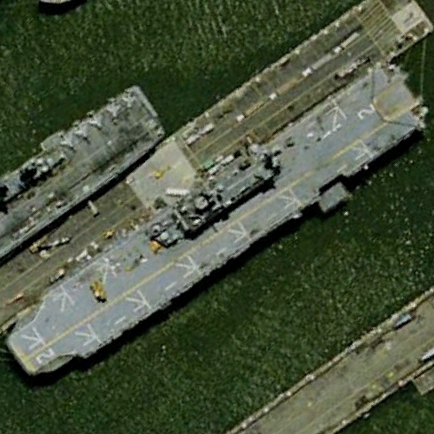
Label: assault